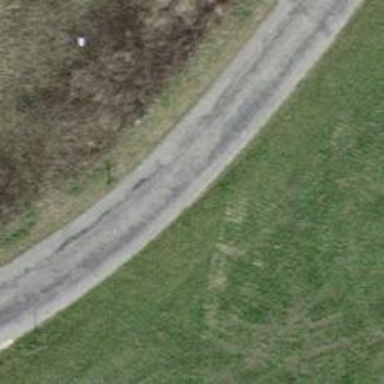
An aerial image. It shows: Unclassified road.